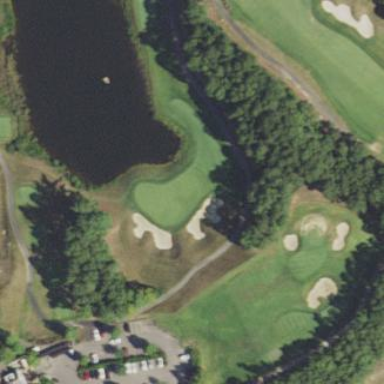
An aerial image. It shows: Water hazard in golf course. The hazard is natural water feature.